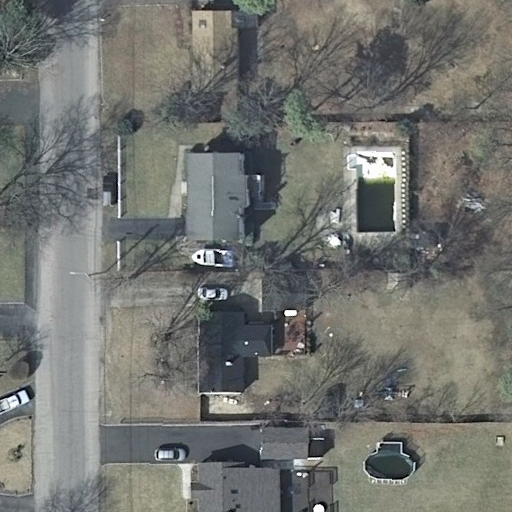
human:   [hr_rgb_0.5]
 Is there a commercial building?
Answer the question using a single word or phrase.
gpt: no

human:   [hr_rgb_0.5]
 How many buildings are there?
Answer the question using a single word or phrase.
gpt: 6

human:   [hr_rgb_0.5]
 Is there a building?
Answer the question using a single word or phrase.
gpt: yes

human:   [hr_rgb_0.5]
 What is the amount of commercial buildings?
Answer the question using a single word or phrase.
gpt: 0

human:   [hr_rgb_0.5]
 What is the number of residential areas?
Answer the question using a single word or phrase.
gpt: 1

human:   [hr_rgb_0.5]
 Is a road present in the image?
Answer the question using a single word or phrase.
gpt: yes

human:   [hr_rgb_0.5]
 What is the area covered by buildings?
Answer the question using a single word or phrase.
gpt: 835m2

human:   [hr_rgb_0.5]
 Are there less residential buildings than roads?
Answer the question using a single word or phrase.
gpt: no

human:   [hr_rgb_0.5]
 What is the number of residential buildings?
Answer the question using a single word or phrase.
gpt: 4

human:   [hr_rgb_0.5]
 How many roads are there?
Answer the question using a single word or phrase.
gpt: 1

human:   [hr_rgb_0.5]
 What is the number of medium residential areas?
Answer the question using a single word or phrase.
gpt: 0

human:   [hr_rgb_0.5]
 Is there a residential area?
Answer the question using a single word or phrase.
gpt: yes

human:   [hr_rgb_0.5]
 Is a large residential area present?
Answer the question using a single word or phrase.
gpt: yes

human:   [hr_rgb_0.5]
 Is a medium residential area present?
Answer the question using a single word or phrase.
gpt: no

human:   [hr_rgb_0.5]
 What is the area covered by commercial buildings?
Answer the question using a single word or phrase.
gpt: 0m2

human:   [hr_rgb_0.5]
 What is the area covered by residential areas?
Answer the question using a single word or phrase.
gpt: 10599m2

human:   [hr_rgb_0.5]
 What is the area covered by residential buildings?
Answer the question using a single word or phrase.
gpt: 696m2

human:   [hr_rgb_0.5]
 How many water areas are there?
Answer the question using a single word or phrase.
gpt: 0

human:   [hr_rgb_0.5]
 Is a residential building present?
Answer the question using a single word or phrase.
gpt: yes

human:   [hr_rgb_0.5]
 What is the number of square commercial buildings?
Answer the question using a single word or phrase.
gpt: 0

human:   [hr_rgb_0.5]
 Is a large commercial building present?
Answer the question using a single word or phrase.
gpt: no

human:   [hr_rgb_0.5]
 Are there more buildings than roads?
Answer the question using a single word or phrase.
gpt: yes

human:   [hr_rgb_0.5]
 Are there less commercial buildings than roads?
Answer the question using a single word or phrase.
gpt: yes

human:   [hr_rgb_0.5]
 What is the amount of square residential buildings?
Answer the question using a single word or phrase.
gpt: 0

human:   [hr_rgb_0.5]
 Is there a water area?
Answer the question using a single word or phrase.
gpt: no

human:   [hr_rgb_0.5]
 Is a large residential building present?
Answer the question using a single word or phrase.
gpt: no

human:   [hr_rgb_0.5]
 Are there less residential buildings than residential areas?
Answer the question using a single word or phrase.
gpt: no

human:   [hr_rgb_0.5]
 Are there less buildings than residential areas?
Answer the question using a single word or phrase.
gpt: no

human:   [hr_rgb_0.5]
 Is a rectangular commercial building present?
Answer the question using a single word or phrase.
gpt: no

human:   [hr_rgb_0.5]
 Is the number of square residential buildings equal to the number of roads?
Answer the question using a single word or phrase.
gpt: no

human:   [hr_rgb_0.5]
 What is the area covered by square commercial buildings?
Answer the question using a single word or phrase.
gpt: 0m2

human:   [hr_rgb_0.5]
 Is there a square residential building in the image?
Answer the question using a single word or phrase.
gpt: no

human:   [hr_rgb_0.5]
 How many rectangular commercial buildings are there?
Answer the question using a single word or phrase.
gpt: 0

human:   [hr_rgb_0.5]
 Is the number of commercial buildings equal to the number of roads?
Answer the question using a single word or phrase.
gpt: no

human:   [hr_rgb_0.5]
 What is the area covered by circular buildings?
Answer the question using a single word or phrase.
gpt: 0m2

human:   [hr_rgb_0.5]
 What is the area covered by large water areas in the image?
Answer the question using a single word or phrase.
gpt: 0m2

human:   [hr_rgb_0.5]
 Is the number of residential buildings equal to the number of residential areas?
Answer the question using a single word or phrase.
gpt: no

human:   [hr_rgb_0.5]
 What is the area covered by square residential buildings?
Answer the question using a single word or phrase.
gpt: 0m2

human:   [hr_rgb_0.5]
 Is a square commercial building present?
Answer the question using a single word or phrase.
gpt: no

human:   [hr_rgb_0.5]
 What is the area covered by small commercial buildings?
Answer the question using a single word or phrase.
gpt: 0m2

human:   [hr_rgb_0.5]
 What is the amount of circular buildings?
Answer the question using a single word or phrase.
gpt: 0

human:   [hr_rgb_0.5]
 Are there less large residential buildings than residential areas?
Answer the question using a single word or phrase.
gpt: yes

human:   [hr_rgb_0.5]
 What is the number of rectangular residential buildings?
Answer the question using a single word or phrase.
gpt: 2

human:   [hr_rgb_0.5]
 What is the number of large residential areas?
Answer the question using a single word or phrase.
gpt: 1

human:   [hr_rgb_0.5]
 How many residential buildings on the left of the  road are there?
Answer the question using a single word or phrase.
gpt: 0

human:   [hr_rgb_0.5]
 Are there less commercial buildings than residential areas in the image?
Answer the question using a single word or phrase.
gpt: yes

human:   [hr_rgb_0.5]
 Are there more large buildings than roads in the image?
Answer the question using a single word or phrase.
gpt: no

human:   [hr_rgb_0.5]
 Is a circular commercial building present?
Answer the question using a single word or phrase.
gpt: no

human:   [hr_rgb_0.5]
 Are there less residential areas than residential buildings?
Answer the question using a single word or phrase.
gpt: yes

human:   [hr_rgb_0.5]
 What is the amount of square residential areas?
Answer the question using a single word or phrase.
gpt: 0

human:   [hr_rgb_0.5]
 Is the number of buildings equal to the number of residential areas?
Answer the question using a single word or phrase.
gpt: no

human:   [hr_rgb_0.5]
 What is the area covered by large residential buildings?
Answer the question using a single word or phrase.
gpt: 0m2

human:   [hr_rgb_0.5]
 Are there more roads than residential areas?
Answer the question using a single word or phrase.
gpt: no

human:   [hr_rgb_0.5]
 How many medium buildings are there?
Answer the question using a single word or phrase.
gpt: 4

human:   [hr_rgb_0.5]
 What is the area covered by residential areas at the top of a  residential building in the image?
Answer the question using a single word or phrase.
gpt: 10599m2

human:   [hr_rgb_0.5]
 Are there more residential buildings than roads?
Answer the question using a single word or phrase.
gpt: yes

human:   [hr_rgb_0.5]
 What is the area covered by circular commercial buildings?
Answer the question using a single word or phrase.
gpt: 0m2

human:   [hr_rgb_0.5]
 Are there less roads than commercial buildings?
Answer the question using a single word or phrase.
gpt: no

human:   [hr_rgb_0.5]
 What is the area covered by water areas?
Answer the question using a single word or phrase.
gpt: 0m2

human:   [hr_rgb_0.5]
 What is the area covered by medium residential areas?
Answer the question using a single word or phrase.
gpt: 0m2

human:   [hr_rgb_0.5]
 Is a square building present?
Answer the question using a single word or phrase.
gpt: no

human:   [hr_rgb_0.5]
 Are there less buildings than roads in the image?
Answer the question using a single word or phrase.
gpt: no

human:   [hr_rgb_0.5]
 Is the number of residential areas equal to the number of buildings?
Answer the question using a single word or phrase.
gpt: no

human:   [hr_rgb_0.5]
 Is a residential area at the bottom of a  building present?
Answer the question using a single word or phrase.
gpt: no